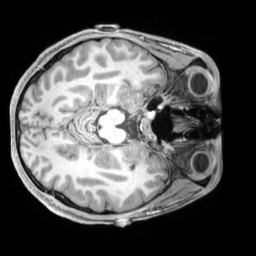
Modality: T1w
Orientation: axial
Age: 21
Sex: male
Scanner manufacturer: siemens
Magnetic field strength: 3 T
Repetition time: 2.2 s
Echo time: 0.00218 s